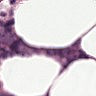
Metastatic tissue present: no